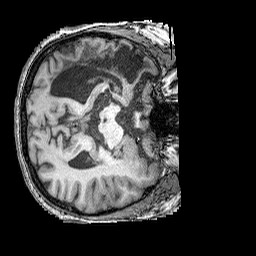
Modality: T1w
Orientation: axial
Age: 43
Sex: male
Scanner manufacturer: siemens
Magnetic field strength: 3 T
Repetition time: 2.25 s
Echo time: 0.00415 s